Aerial crown-view tile of a tropical tree (Barro Colorado Island, Panama), acquired 20250217:
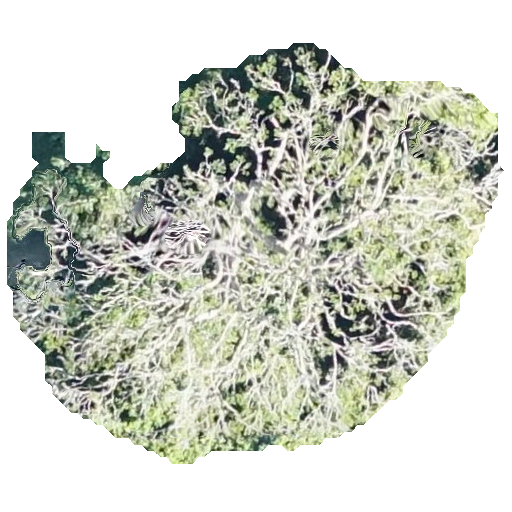
Species: Jacaranda copaia
GBIF accepted scientific name: Jacaranda copaia
Crown area: 212.665 m²